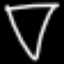
Label: diamond